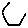
Label: hexagon